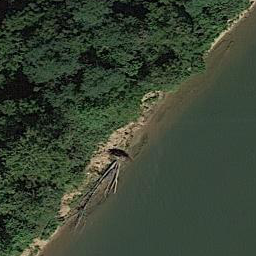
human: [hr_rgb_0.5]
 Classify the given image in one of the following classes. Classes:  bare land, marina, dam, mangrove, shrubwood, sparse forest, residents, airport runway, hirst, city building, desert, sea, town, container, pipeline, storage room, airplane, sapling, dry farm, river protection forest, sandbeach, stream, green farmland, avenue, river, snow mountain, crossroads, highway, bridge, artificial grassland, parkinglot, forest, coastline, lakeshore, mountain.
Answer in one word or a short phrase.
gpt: river protection forest